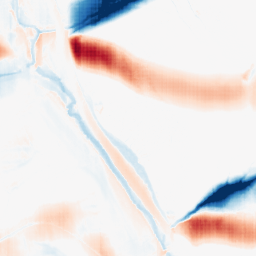
Category: morphological
Decomposition family: morphological_ellipse
Decomposition parameters: operation: average
width: 50
height: 5
Upsampling method: sinc_blackman
Upsampling parameters: scale: 4
kernel_size: 8
Upsampling scale: 4